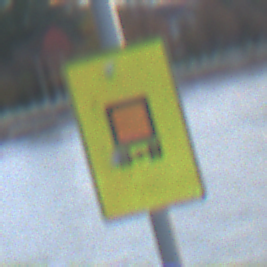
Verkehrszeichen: KennzeichnungspflichtigeFahrzeugeGefaehrlicheGueterOhnePfeilsymbol
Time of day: SunriseSunset
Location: Outdoor (Suburban)
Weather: PartlyCloudy
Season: NotSpecified
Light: Natural